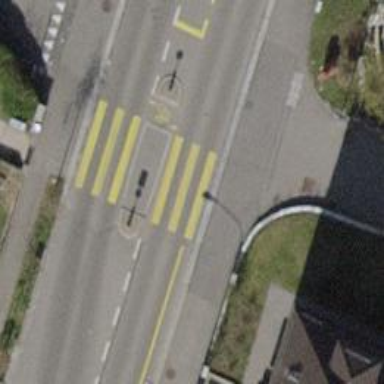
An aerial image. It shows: Uncontrolled zebra crossing with pedestrian island.